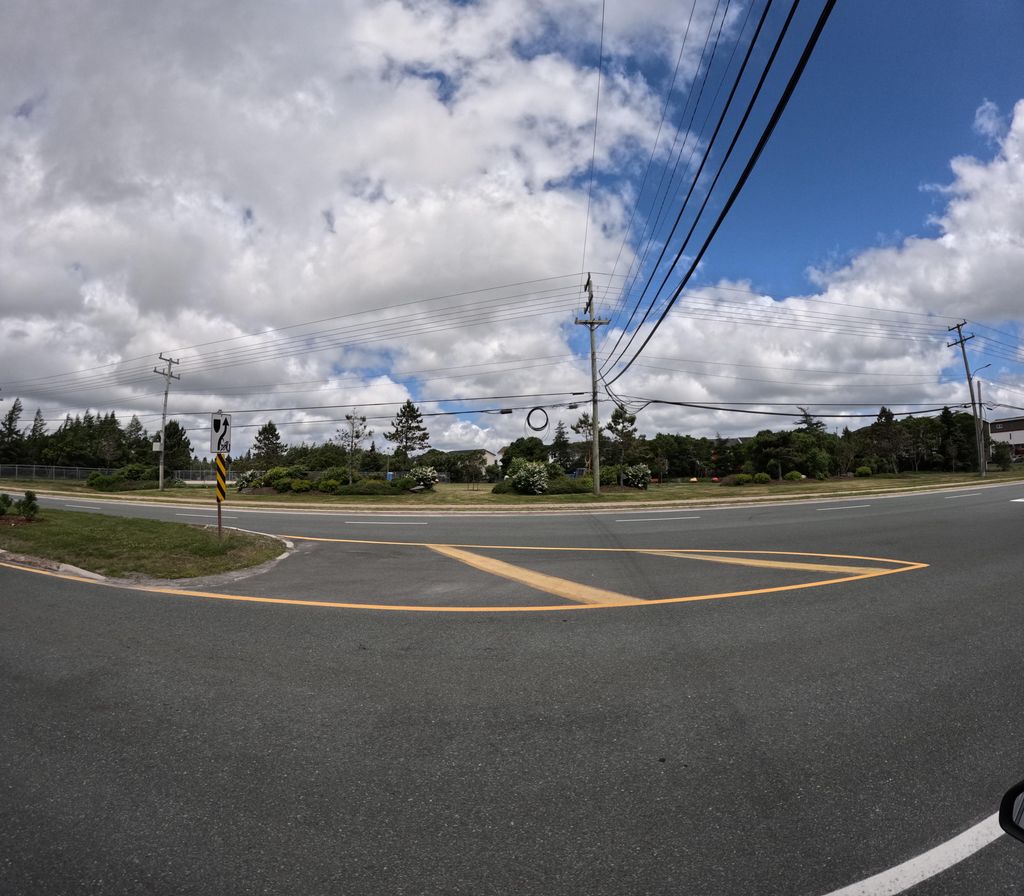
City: st_johns